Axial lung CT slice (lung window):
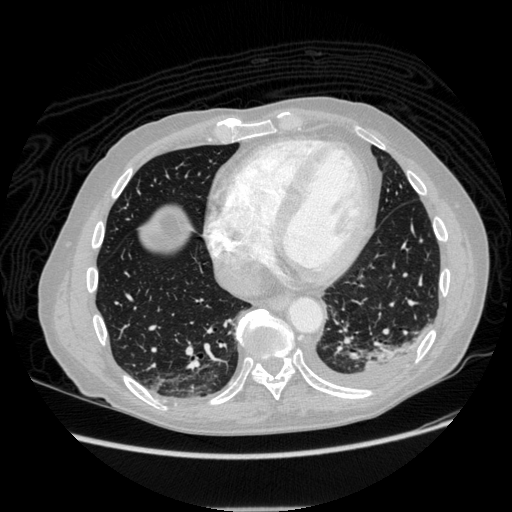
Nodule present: no